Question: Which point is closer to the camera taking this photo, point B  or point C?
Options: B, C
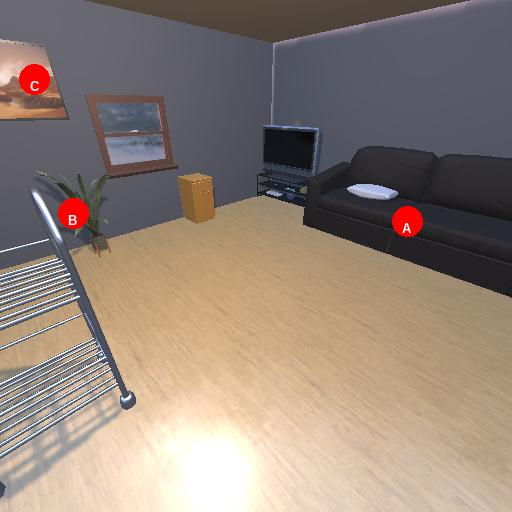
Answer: B